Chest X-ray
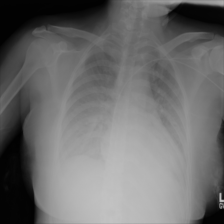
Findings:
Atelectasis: negative
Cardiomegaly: negative
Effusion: negative
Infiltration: positive
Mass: negative
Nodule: negative
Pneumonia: negative
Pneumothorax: negative
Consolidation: negative
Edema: positive
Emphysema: negative
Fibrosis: negative
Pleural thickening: negative
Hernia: negative